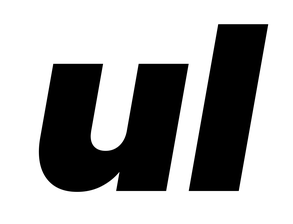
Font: Poppins-BlackItalic